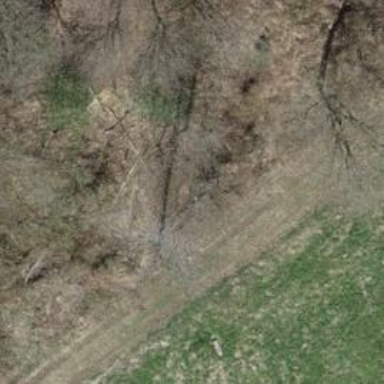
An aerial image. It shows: Hunting stand.